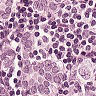
Metastatic tissue present: yes